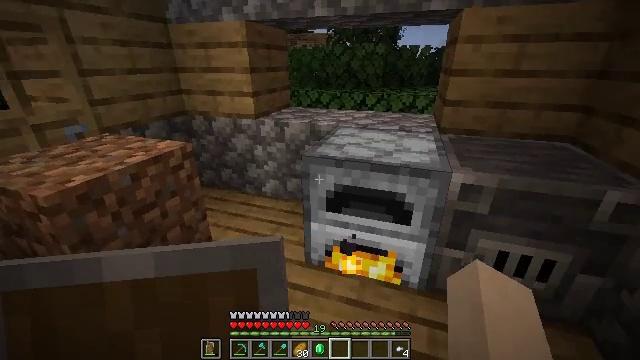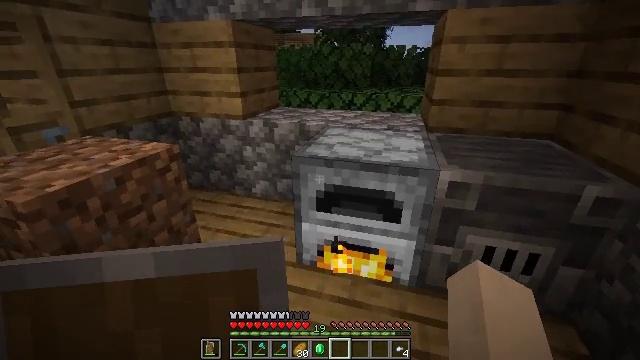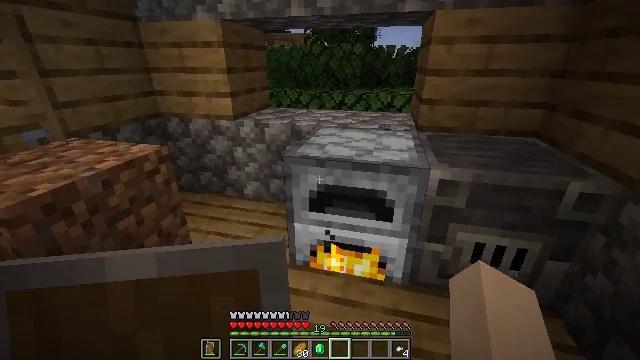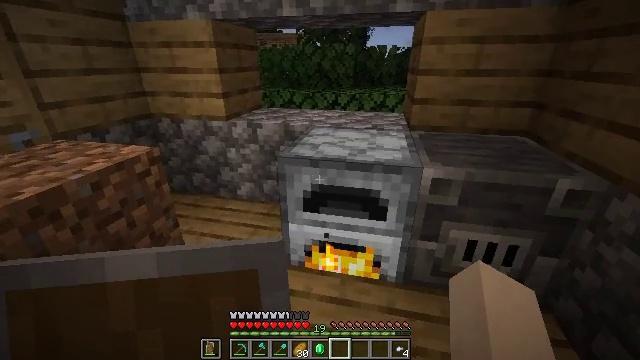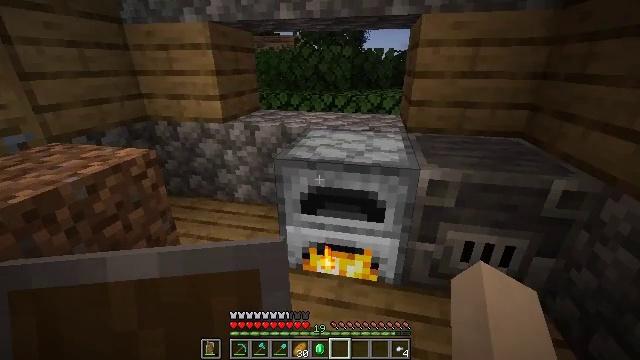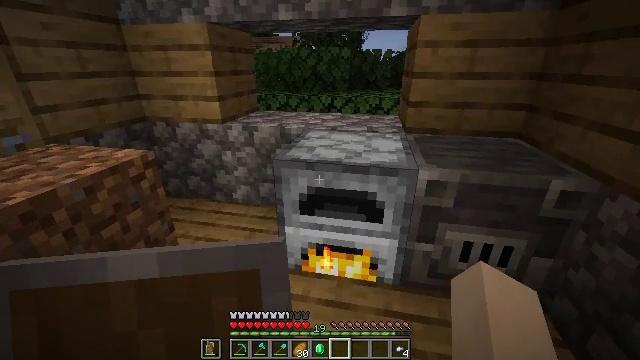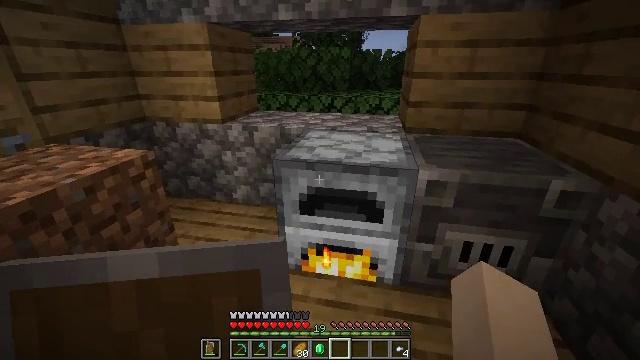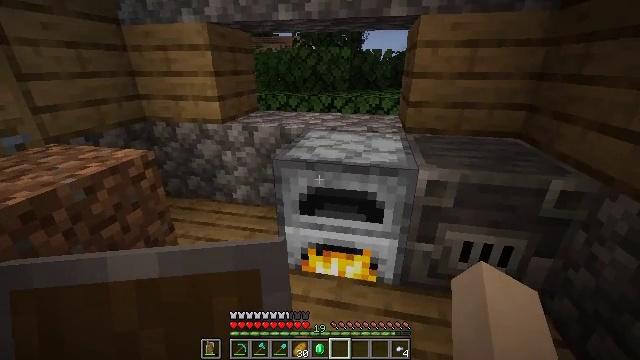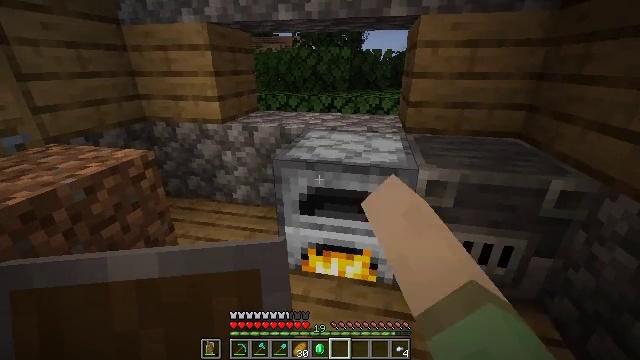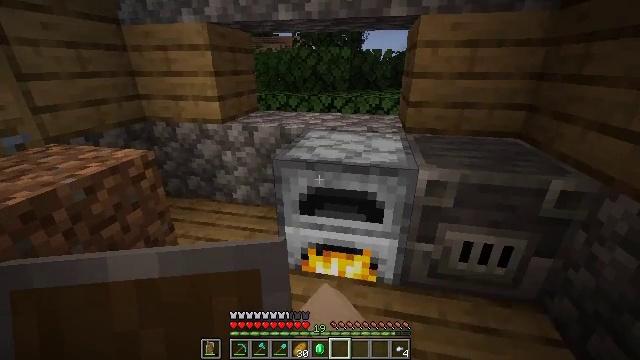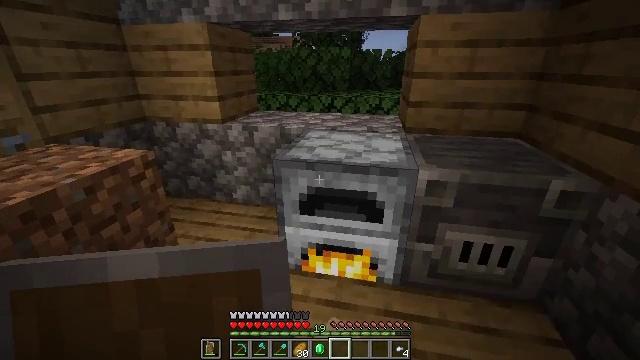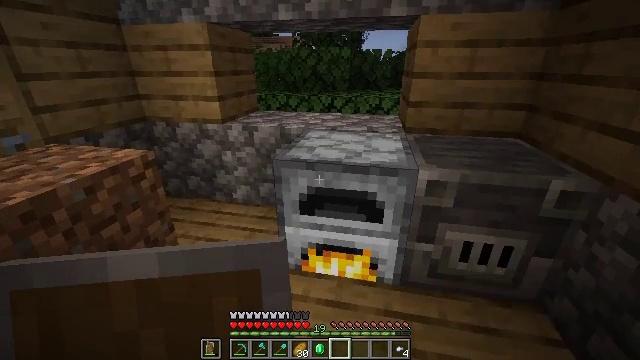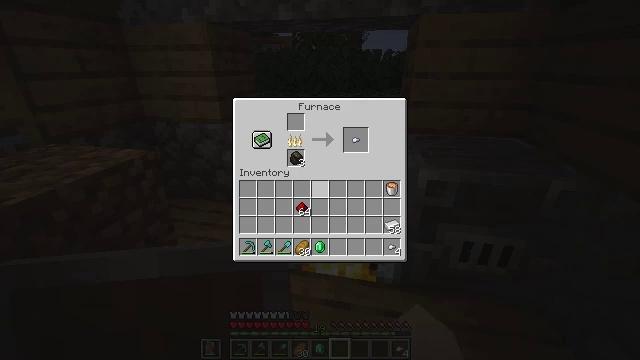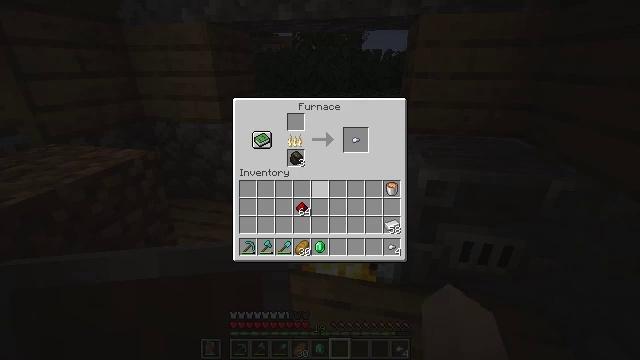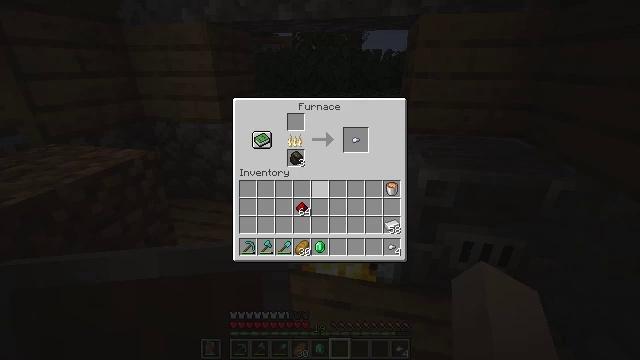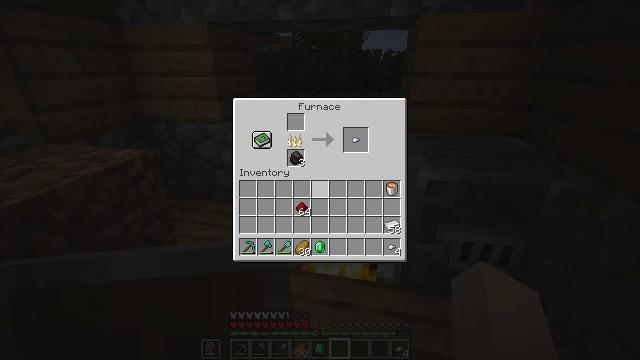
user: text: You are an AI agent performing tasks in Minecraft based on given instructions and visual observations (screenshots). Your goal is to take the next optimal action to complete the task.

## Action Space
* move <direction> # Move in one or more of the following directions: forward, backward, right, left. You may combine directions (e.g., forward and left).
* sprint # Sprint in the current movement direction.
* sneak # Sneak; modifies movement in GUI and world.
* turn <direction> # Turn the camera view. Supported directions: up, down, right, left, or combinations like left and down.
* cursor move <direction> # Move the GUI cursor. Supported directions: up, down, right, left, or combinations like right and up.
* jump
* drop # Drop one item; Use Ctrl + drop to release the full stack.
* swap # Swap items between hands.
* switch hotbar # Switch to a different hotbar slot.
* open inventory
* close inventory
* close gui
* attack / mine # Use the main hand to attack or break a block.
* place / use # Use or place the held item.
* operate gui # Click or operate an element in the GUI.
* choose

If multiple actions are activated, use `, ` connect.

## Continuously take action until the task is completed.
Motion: motion action
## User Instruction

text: Obtain iron nugget from iron ingot in crafting table.
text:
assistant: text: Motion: turn right
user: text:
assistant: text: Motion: turn right
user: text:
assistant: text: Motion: turn right
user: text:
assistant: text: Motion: no_op
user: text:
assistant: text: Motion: no_op
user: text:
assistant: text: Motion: no_op
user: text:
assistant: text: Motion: use / place
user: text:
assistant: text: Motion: use / place
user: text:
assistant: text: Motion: use / place
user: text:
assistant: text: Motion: use / place
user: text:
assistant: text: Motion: no_op
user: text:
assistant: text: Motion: open gui
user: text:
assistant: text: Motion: no_op
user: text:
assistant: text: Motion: no_op
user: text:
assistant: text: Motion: no_op
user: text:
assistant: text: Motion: no_op
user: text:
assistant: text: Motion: no_op
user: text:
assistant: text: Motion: no_op
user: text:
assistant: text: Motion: cursor move right
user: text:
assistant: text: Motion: cursor move right
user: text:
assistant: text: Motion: cursor move right
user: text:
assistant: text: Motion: sneak, cursor move up
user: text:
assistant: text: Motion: sneak, cursor move up
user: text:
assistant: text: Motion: sneak
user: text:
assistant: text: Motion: sneak
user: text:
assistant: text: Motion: sneak
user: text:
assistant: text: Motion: sneak
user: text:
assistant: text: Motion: sneak, operate gui
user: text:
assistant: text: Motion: sneak, operate gui
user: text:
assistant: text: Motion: sneak